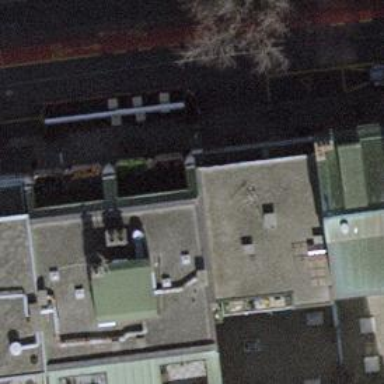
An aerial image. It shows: Restaurant.